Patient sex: M
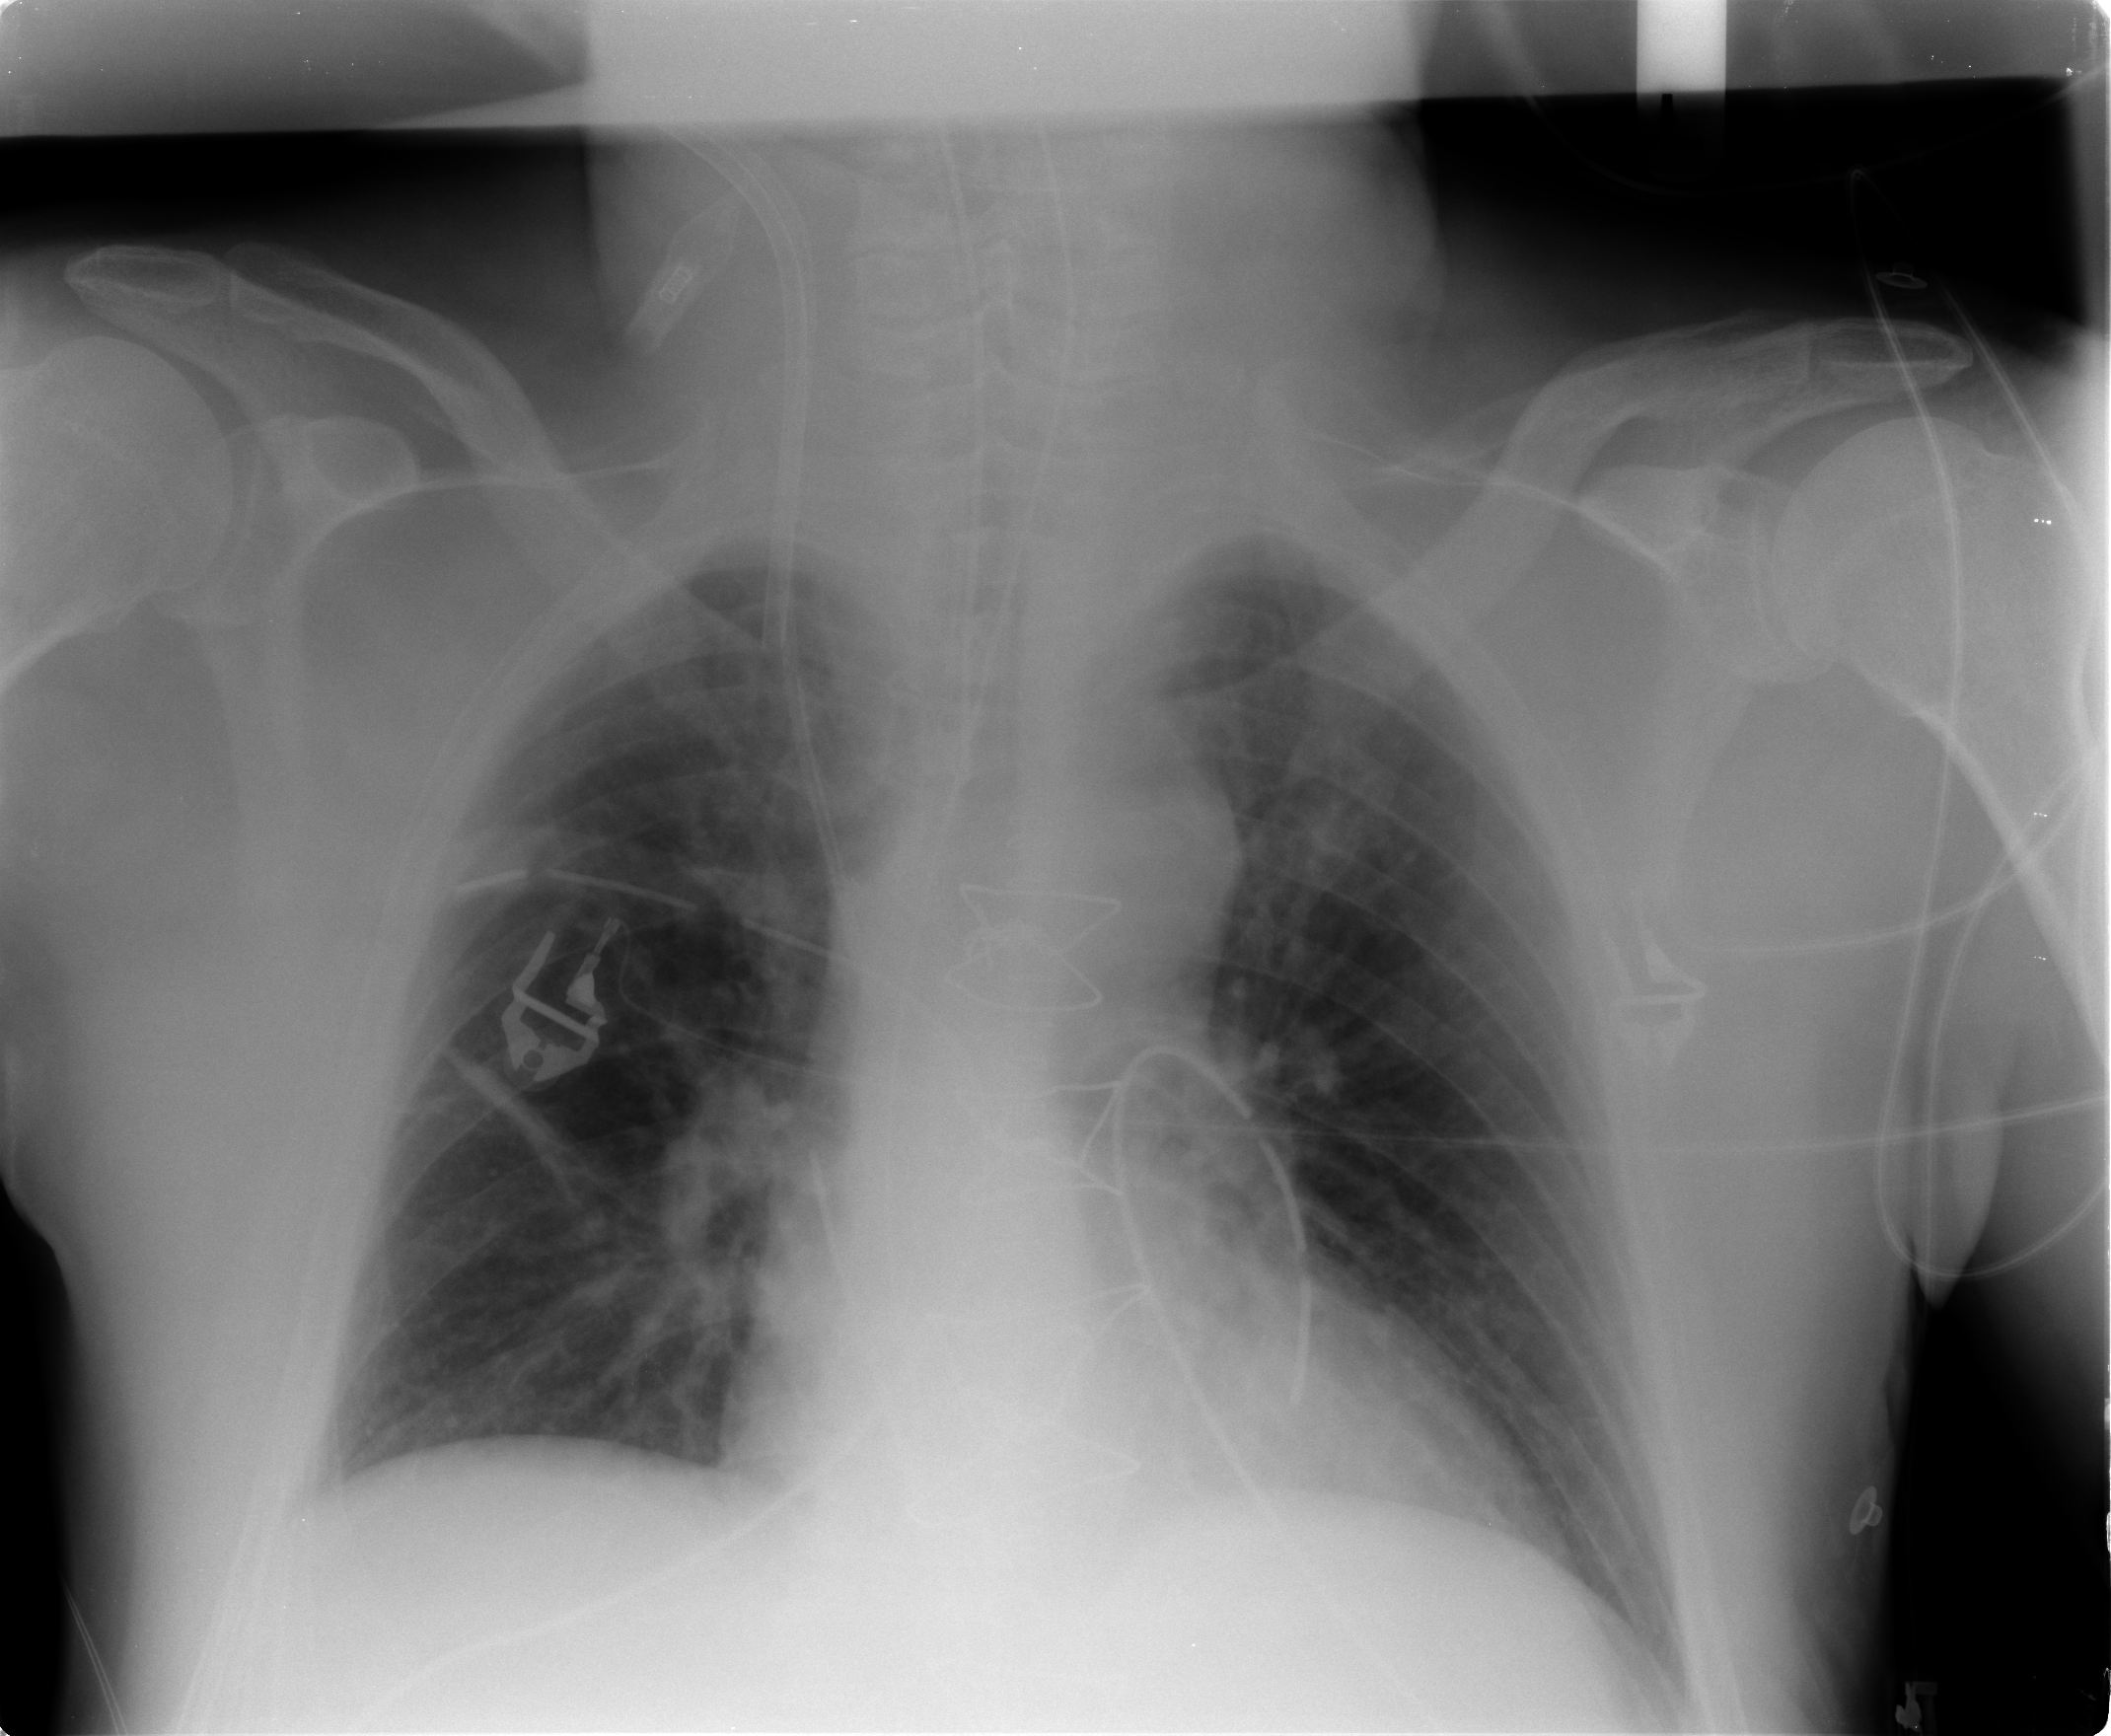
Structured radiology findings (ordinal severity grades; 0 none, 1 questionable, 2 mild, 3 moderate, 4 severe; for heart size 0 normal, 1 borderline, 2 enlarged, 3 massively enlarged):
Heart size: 0
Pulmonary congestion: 1
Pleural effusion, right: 0
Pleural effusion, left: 0
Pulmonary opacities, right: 0
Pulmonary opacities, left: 0
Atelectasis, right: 2
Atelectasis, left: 0